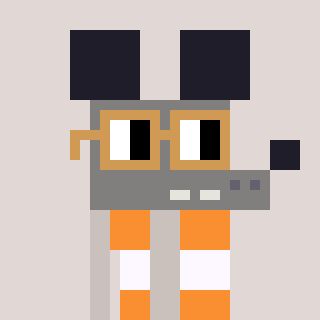
a pixel art character with square brown glasses, a mouse-shaped head and a foggrey-colored body on a warm background